Interaction volume radius: 10 \u00c5
Interaction volume height: 20 \u00c5
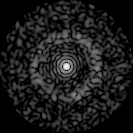
Disorder parameter: 0.8462